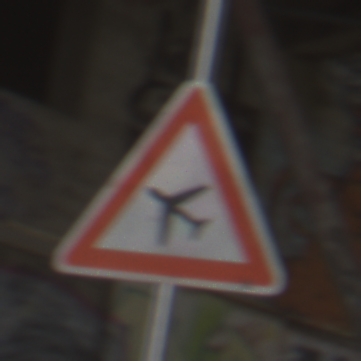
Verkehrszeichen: FlugbetriebRechts
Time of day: Midday
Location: Roofed (Special)
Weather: Overcast
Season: NotSpecified
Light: Natural